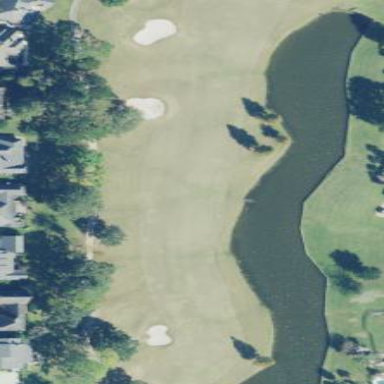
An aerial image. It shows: Grassy area designated as golf fairway.